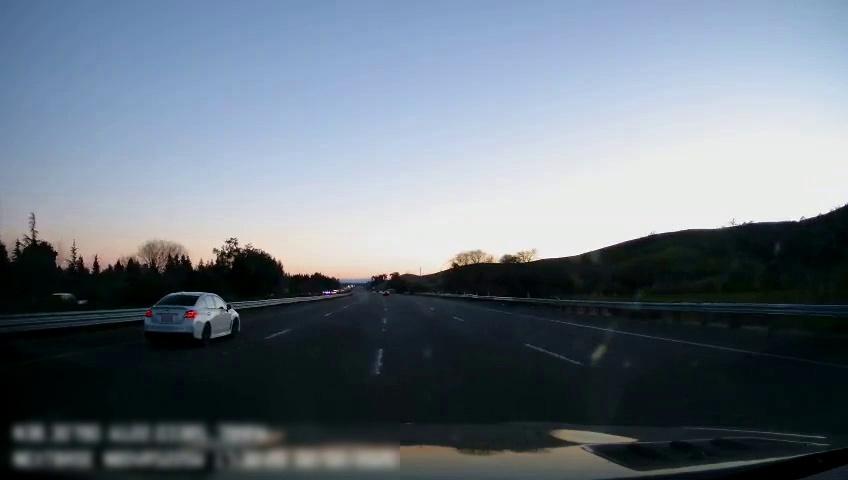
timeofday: Day
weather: Sunny
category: Drivable Space
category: Vehicles | Car
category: Vehicles | SUV
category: Lanes | Current Lane
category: Lanes | Current Lane
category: Lanes | Alternate Lane
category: Lanes | Alternate Lane
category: Lanes | Alternate Lane